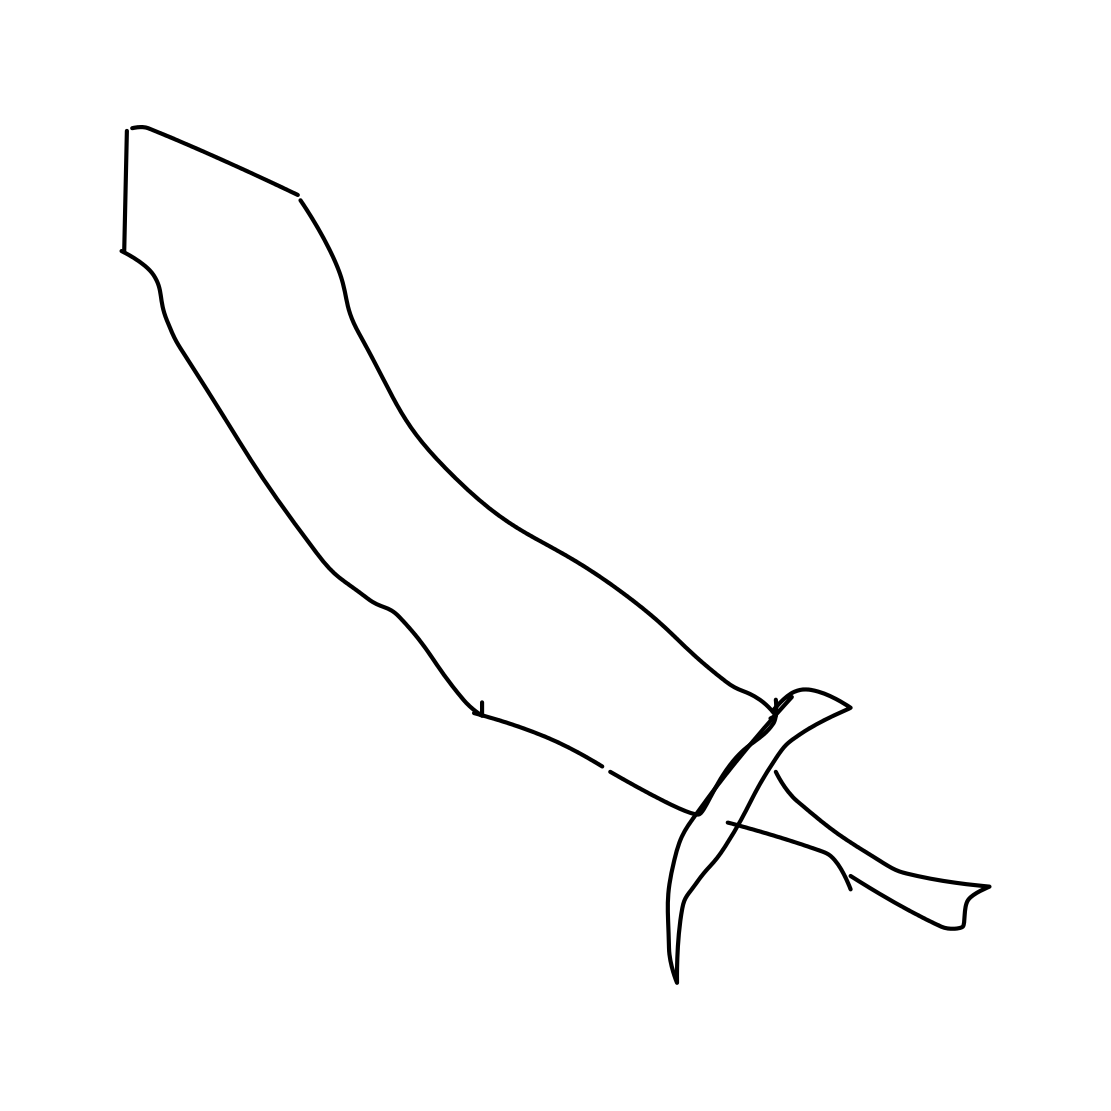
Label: sword